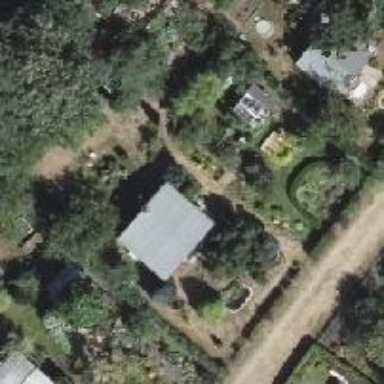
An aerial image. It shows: Plot in the allotments.